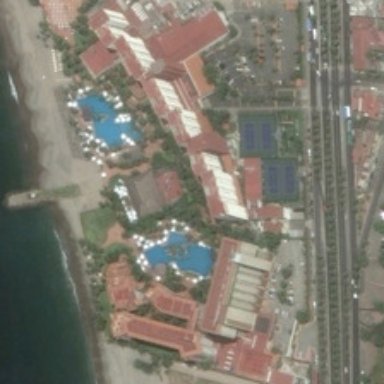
Many buildings and green trees are near an ocean .